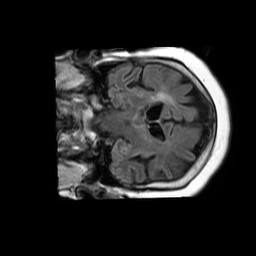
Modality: FLAIR
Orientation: coronal
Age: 62
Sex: female
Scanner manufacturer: philips
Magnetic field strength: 1.5 T
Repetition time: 11 s
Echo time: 0.14 s